Question: I have the following for each loop to get sum of all child objects. Is there a better way using LINQ?
'''
Purchase p1 = db.Purchases.FirstOrDefault(p => p.PurchaseId == 1);
int total = 0;
foreach (SellingItem item in p1.SellingItems)
{
total = total + Convert.ToInt32(item.Price);
}
'''

REFERENCE:
1. How to get the sum of the volume of highest and lowest priced items in linq
2. Using the ALL operator in linq to filter child items of EntitySet
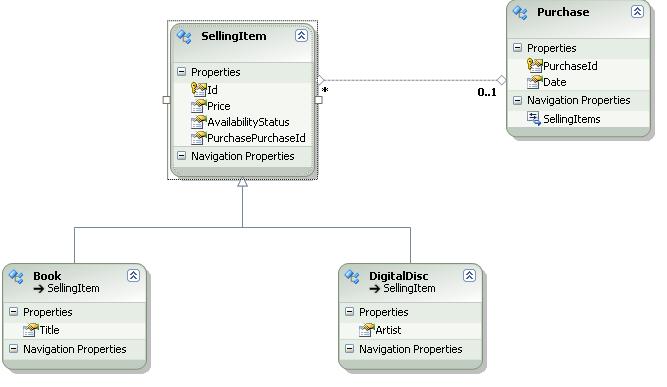
Answer: Sounds like you just want:
'''
// Any reason for FirstOrDefault rather than SingleOrDefault?
var purchase = db.Purchases.FirstOrDefault(p => p.PurchaseId == 1);
if (purchase != null)
{
var total = purchase.SellingItems
.Sum(x => Convert.ToInt32(x.Price));
...
}
// TODO: Work out what to do if there aren't any such purchases
'''
Why do you need the conversion of the price though? What type is 'Price', and why isn't it already the right type? (And does that really want to be 'int' rather than 'decimal'?)